Question: I want to create a grid as follows that is responsive (Ignore the sizes in the image below, they were used to demonstrate the aligned grid):

I have created the following bootply, but as you can see the large image does not align with the bottom of the row.
<URL>
What am I doing wrong? I have tried to use Table, Table-Row and Table-Cell but was unable to find a solution.
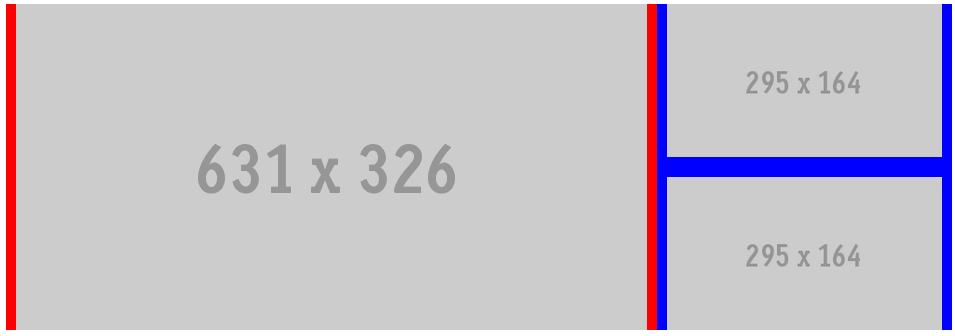
Answer: The image will only fill as much space as it has available in the div proportionately unless you force the height of the image in this case.